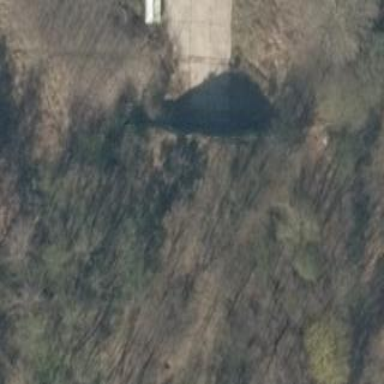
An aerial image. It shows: Bunker designed as hardened aircraft shelter.